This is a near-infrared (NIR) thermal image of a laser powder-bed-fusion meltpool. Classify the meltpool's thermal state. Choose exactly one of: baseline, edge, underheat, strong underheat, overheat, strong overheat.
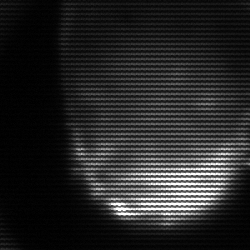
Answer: edge